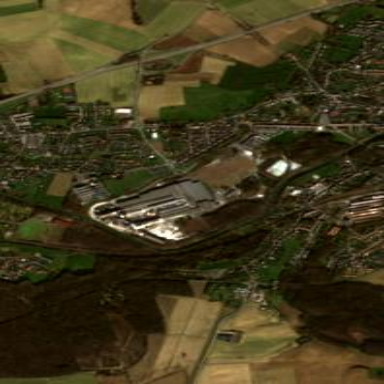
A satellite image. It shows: Industrial area.